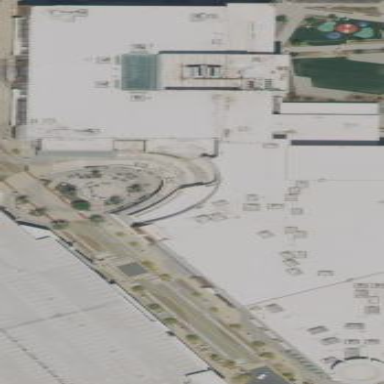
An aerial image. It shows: Retail building.